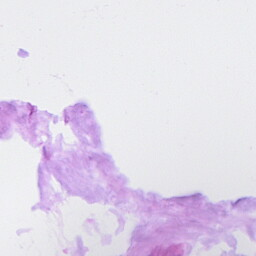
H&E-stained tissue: Ovarian